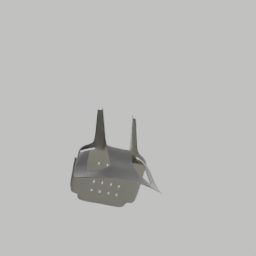
Label: furniture